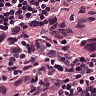
Metastatic tissue present: yes